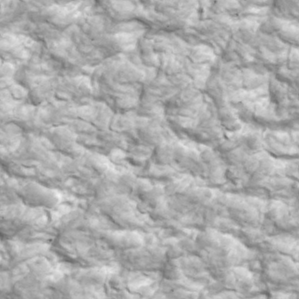
Label: non_frost